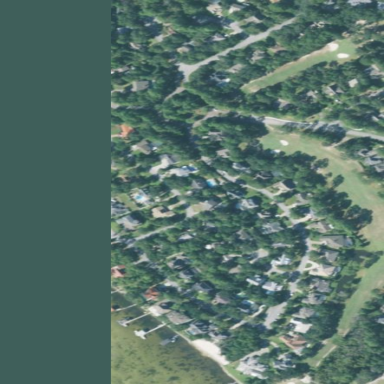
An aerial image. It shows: Residential area consisting of single-family homes.